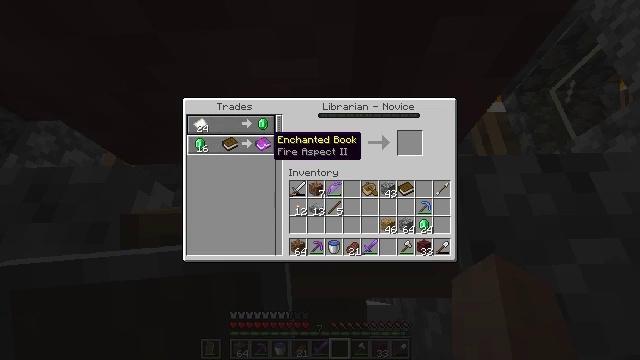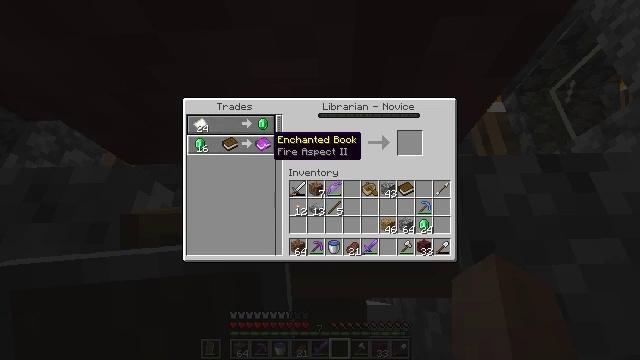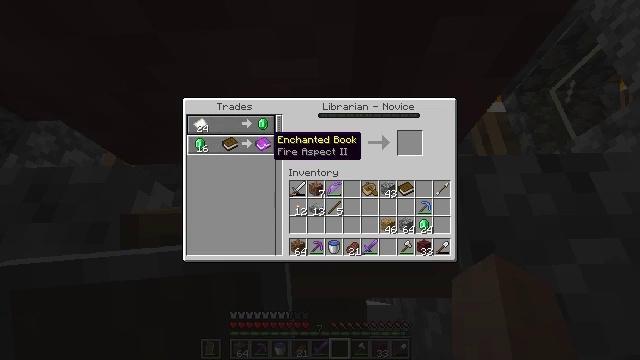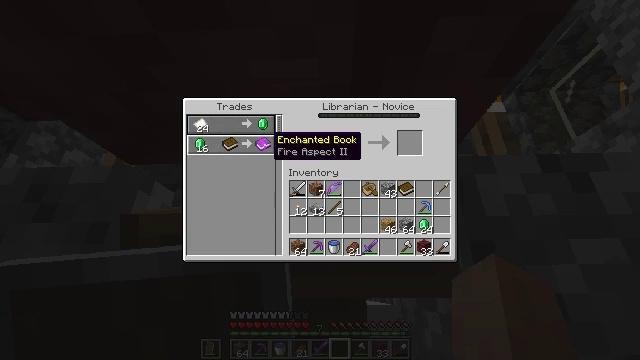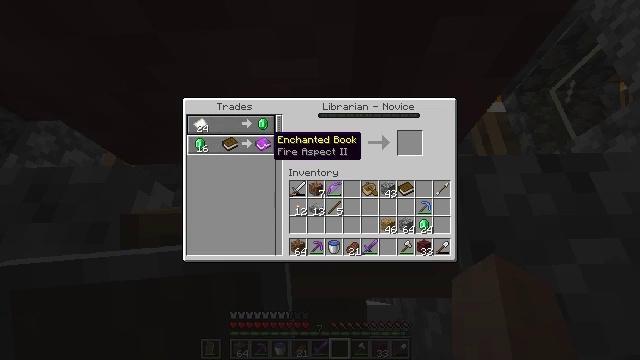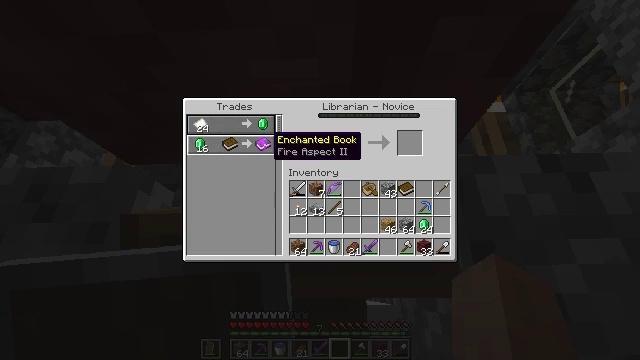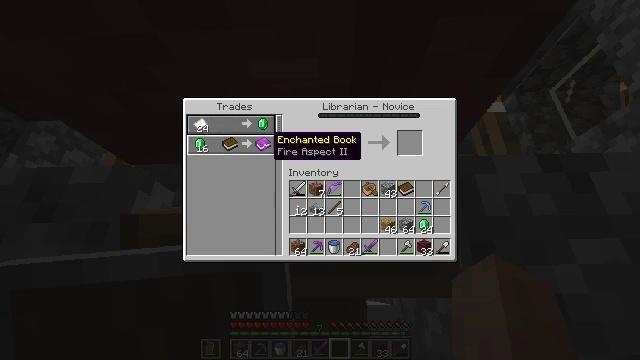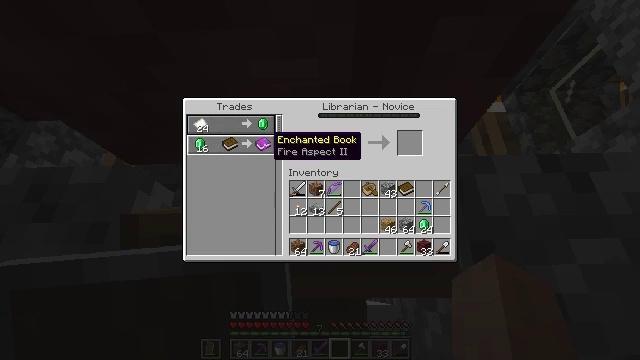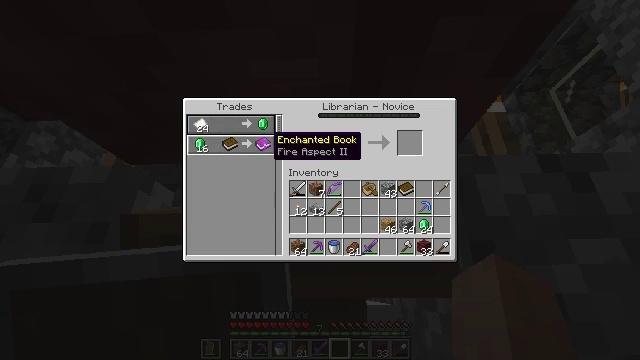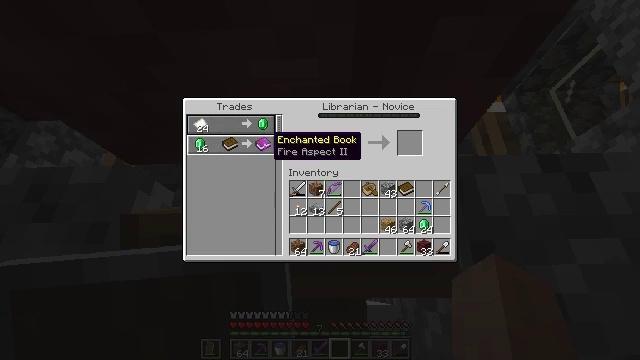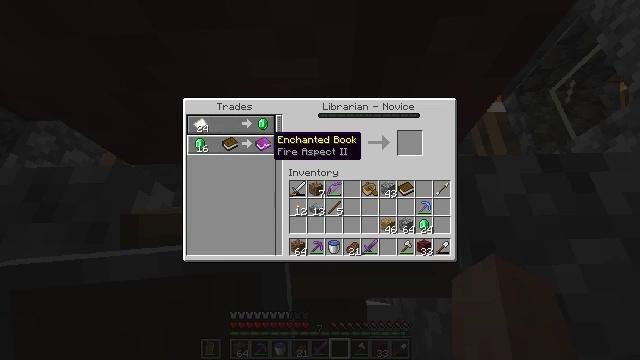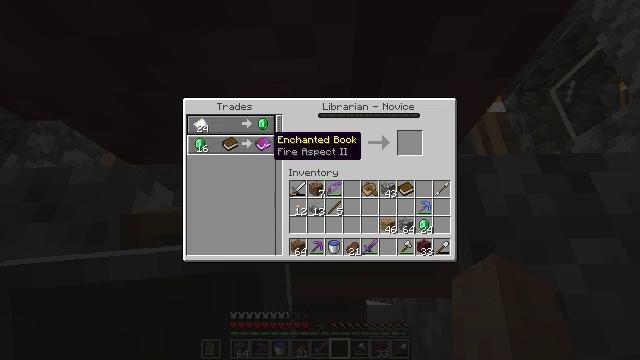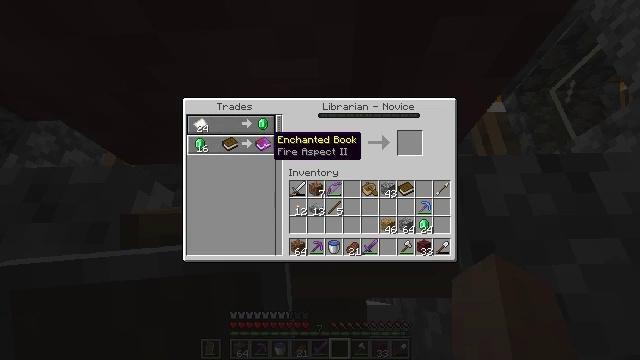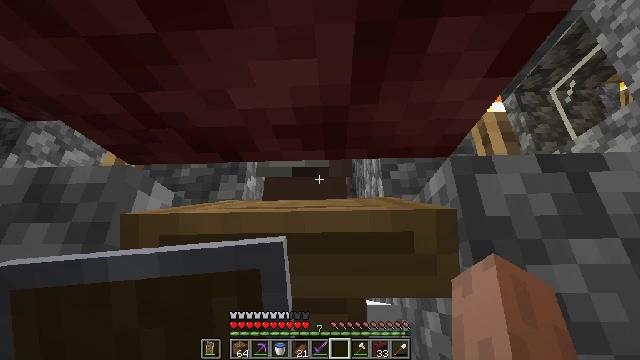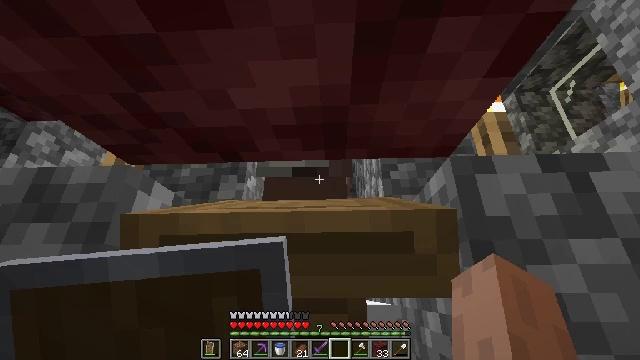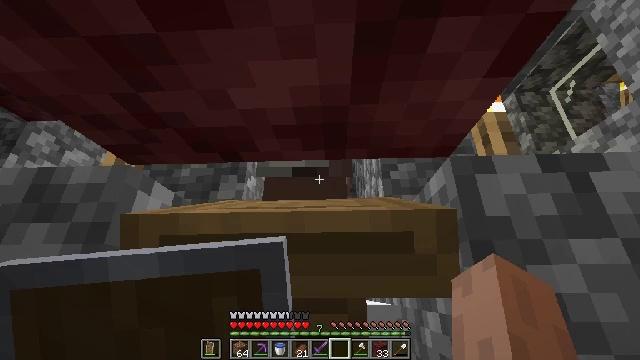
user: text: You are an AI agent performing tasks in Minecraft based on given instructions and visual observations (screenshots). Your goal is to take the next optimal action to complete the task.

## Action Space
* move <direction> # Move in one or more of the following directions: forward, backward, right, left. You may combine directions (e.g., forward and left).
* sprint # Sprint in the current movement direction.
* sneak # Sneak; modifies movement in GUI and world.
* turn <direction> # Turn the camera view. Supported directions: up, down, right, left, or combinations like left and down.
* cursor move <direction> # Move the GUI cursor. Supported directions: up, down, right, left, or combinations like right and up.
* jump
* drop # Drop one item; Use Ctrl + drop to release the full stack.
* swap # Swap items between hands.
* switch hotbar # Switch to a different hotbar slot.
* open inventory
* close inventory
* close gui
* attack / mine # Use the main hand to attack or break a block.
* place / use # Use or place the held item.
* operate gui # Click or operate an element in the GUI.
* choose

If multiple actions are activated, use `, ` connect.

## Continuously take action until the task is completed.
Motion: motion action
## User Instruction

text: Left-click to mine the lectern.
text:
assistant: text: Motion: no_op
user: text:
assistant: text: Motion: no_op
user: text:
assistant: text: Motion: no_op
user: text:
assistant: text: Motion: no_op
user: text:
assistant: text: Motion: no_op
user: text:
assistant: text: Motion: no_op
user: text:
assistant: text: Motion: no_op
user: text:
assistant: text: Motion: no_op
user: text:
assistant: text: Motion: no_op
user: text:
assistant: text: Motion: no_op
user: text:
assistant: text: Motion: no_op
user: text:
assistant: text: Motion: no_op
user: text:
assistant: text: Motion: open inventory
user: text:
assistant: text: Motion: open inventory
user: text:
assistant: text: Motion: no_op
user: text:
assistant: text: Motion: no_op
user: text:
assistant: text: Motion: no_op
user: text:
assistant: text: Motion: no_op
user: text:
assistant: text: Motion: no_op
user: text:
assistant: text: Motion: no_op
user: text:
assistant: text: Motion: no_op
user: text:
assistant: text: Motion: no_op
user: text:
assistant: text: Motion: no_op
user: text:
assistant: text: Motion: no_op
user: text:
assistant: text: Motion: no_op
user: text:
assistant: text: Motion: turn right and down
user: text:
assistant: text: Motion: turn right and down
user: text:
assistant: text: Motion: turn right and down
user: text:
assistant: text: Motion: turn down
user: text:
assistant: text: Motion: turn down